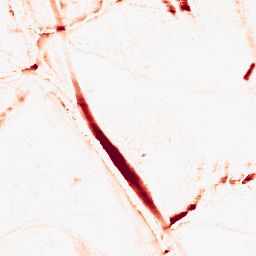
Category: morphological
Decomposition family: morphological_ellipse
Decomposition parameters: operation: opening
width: 10
height: 20
Upsampling method: quadratic
Upsampling parameters: scale: 4
Upsampling scale: 4